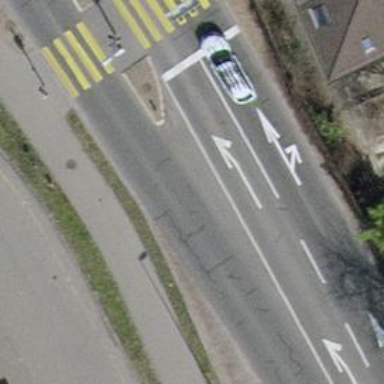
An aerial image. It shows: Road with traffic signals.